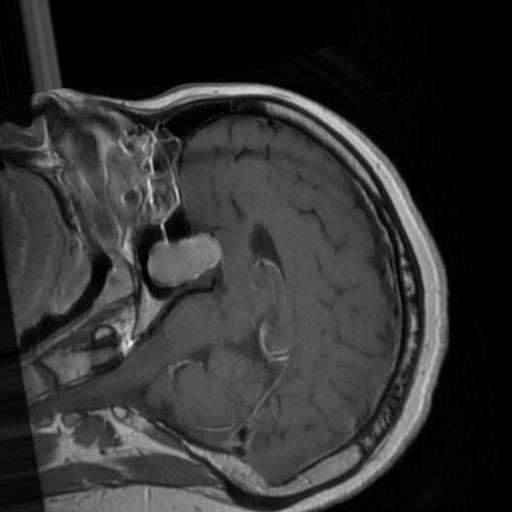
Label: brain_tumor